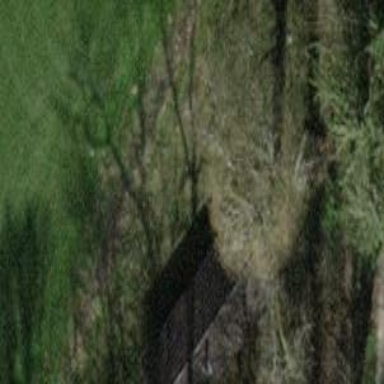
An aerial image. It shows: Cabin is depicted in the image.